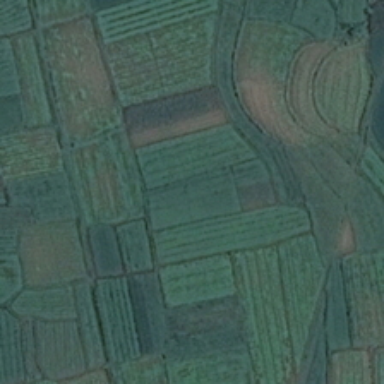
The farmland which is rectangular and arc is in various shades of green .